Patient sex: M
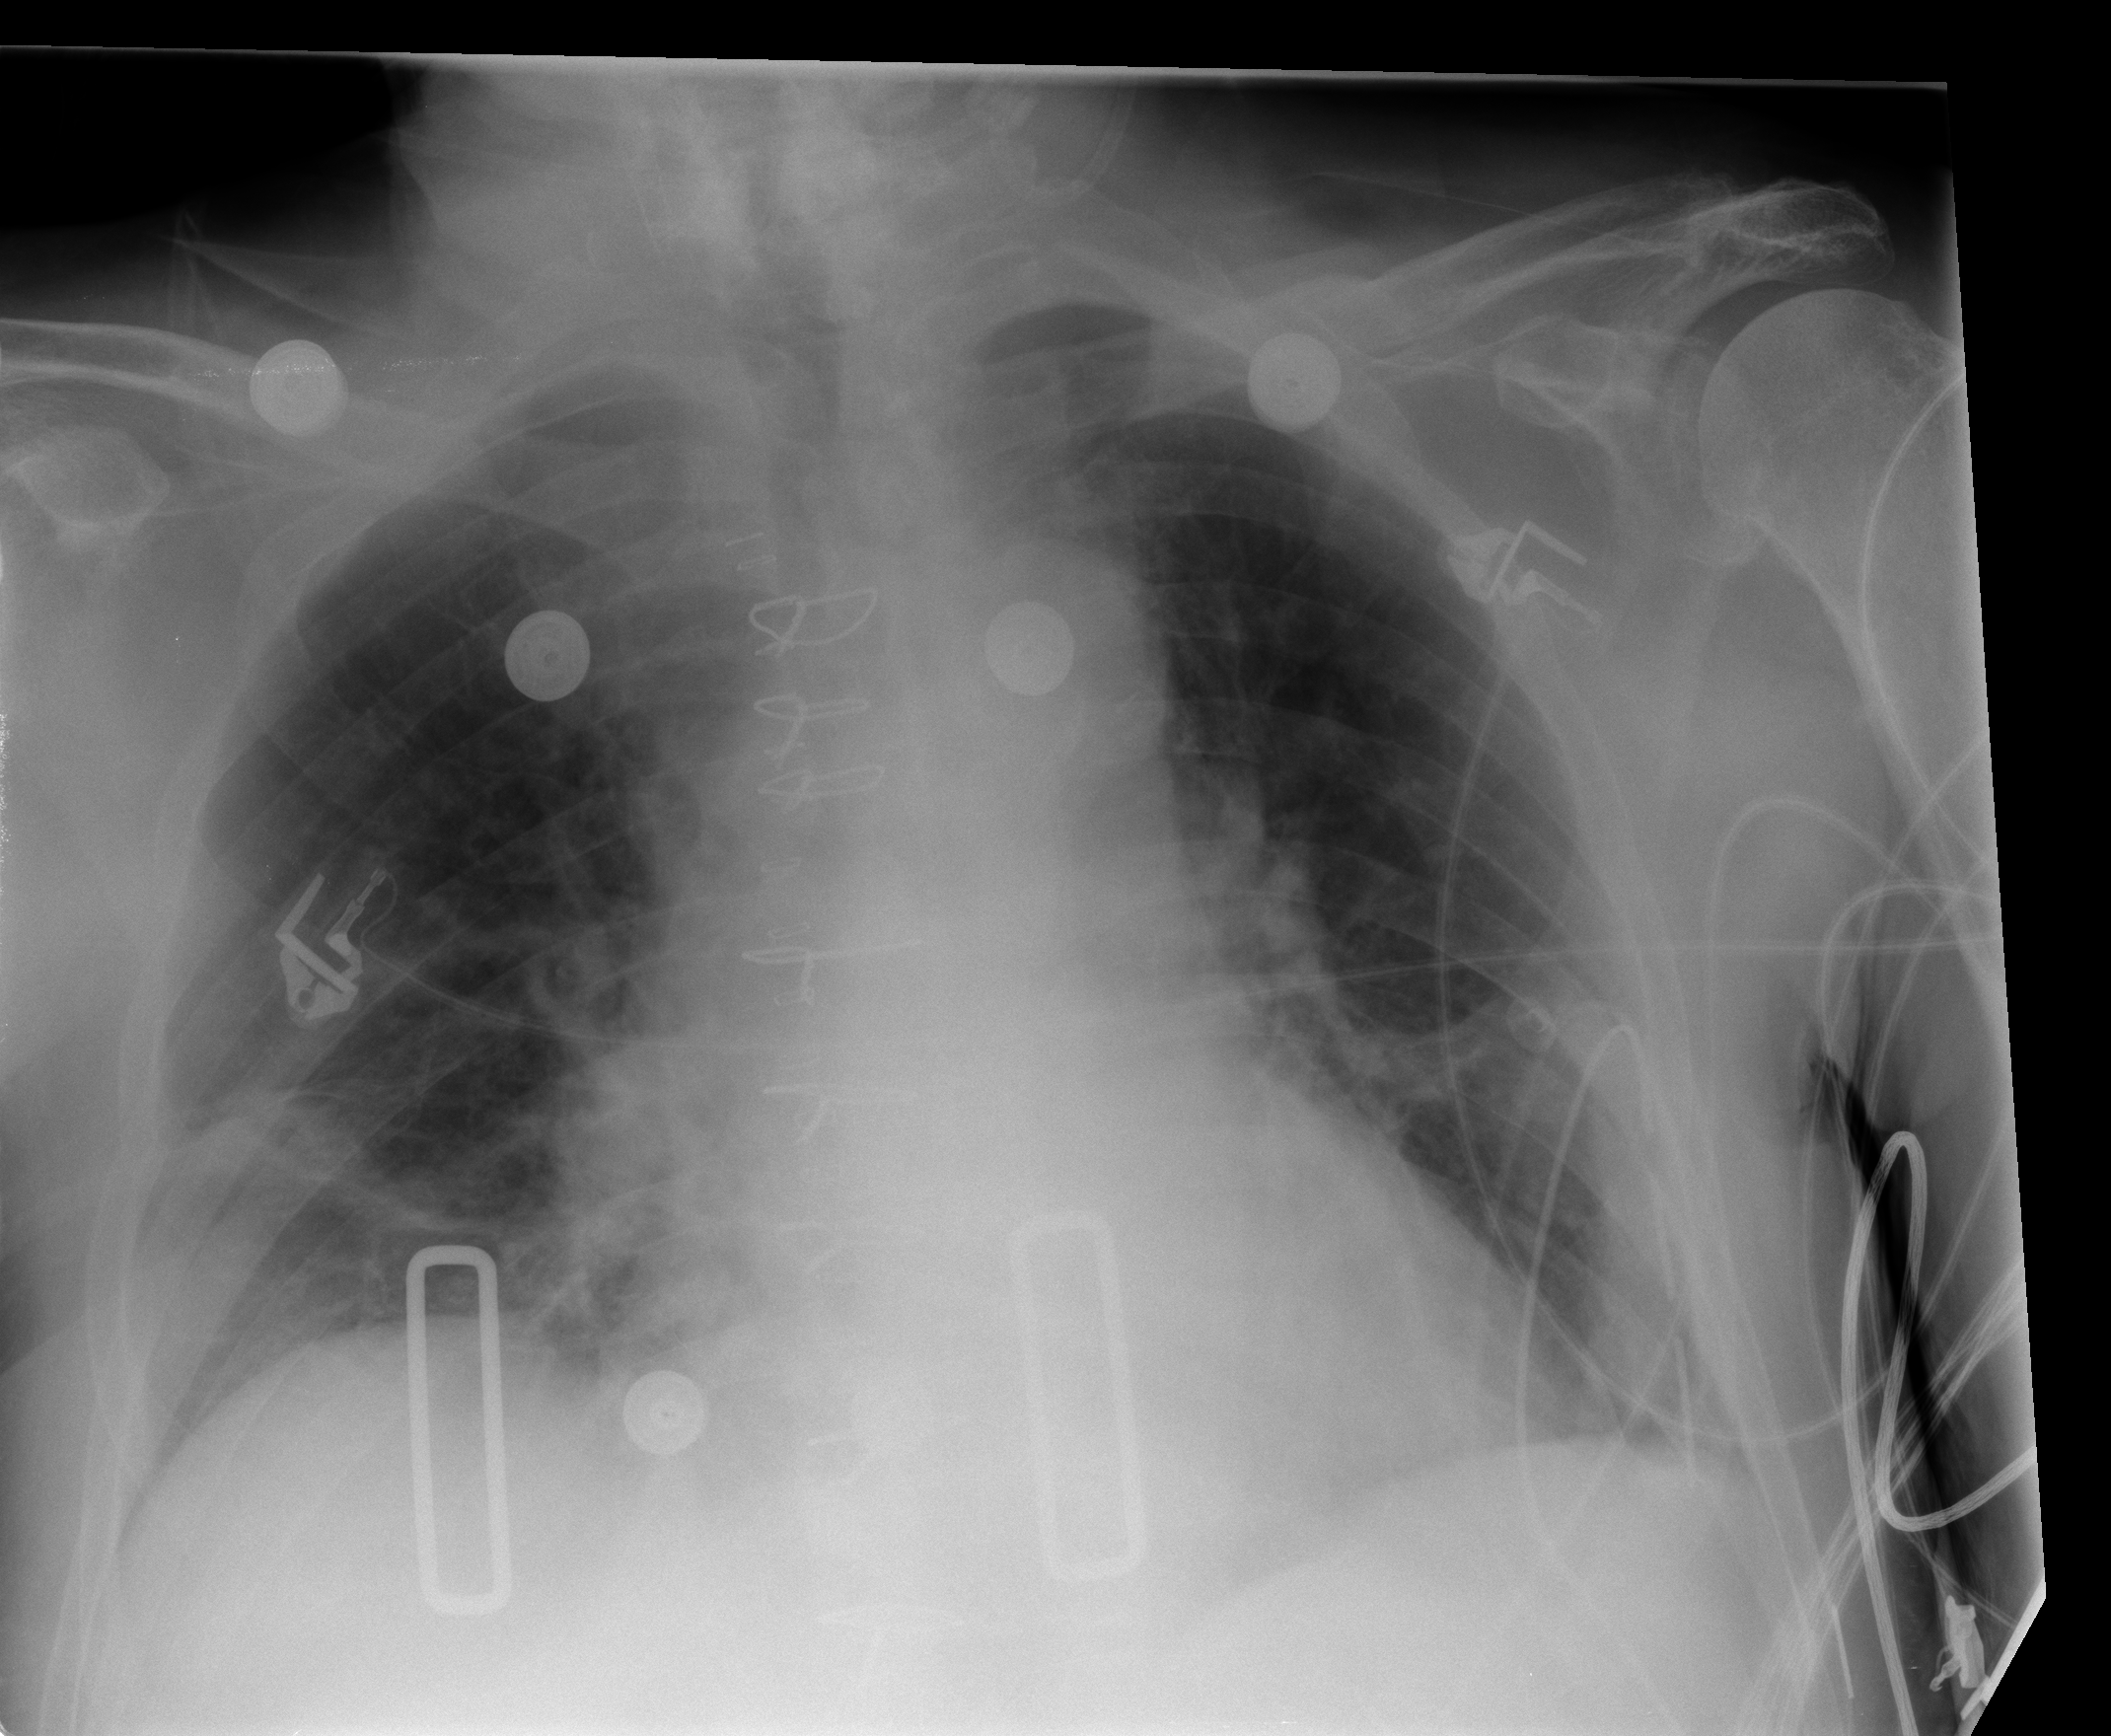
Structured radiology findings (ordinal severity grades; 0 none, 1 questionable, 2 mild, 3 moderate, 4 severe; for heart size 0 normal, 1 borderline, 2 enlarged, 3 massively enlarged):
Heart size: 0
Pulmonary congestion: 0
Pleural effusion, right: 0
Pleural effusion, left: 0
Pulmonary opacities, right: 0
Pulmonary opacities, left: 0
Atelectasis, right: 2
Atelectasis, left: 0